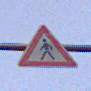
Verkehrszeichen: FussgaengerRechts
Umgebung: Outdoor, Urban
Tageszeit: MorningAfternoon
Wetter: PartlyCloudy
Licht: Natural
Jahreszeit: NotSpecified
Kontrast: LowContrast